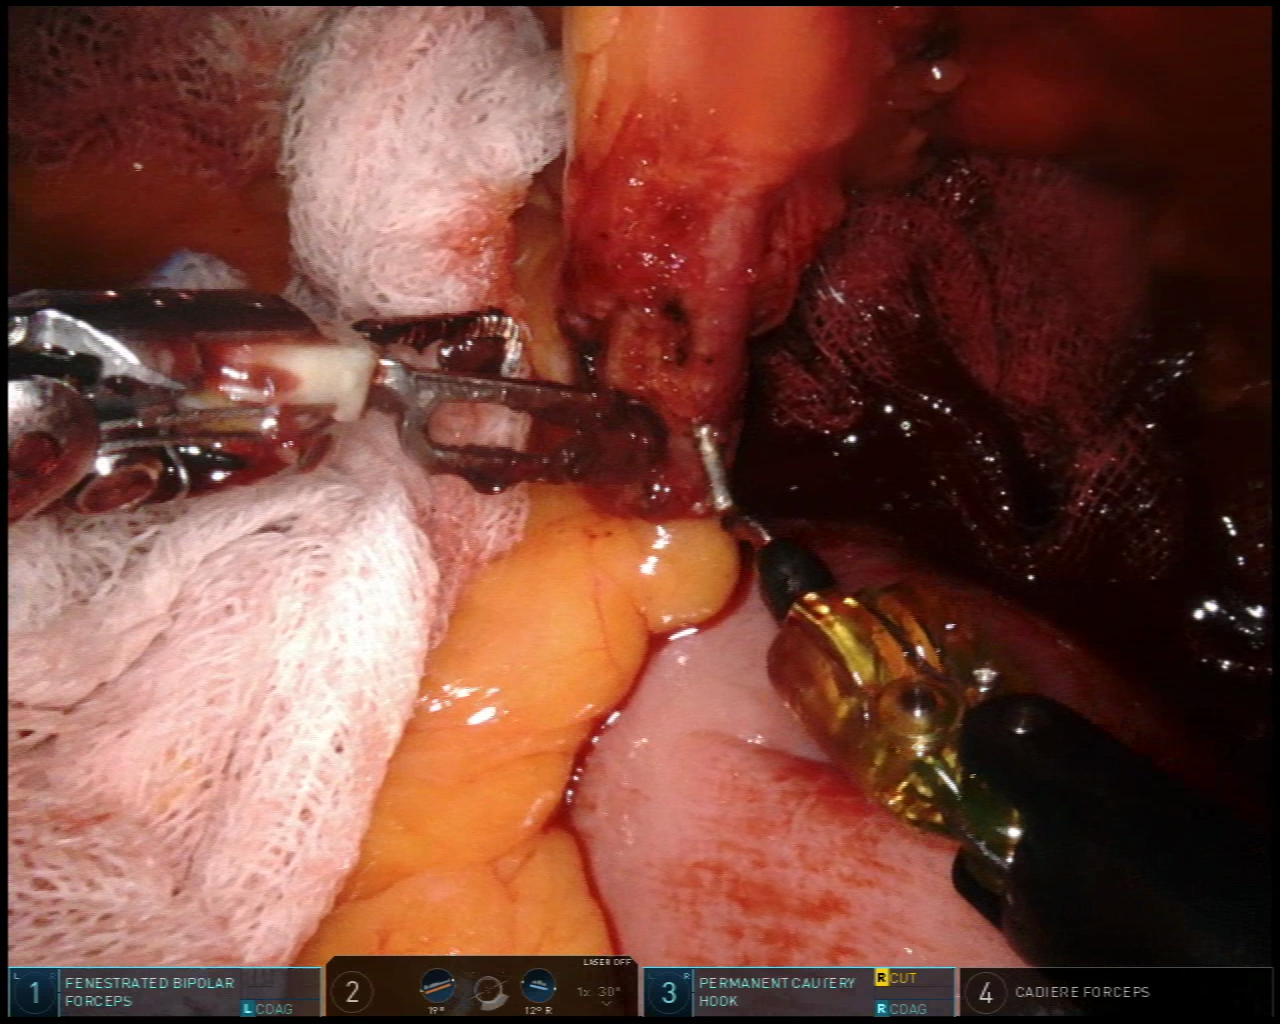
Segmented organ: intestinal_veins
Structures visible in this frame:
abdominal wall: no
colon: yes
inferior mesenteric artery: no
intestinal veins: yes
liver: no
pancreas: no
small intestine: no
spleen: no
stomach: no
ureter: no
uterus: no
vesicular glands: no